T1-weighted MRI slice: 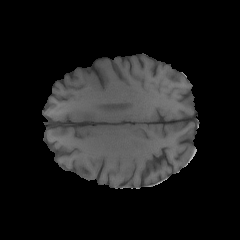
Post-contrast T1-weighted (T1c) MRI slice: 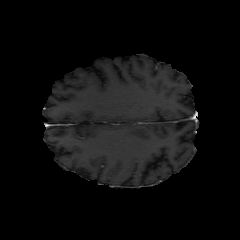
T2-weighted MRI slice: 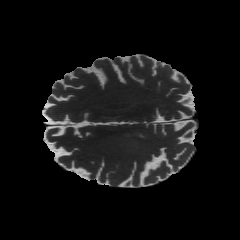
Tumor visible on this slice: no